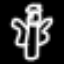
Label: angel